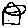
Label: house